Question: I am fetching email messages from a Domino server using a REST service. The response is JSON and contains a number of MIME sections.

My current approach is to find the 'text/html' section and parse it looking for 'img' tags with 'src="cid:...'. I then search the other MIME sections for the 'cid' and insert the image data. The result is then passed to the browser.
I'm wondering if there is a cleverer way to do this. Is it possible to package the MIME sections in such a way that the browser will do the 'cid:' replacements?
Someone flagged this question as too broad. Would you like to say a bit more? I think the question is quite specific. I want to know if the standard browsers have the capability to look up 'cid' references if the MIME parts are appropriately packed into the HTML. This would save me the job of trying to parse HTML myself - a job most browsers are pretty good at!
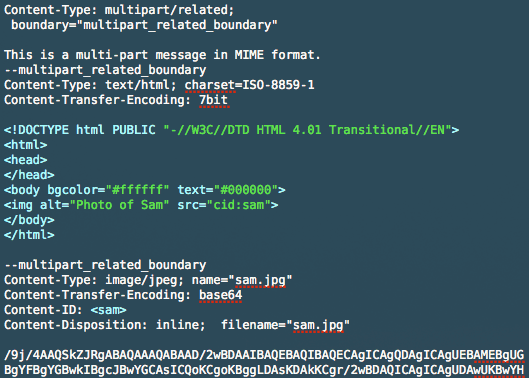
Answer: > Is it possible to package the MIME sections in such a way that the browser will do the cid: replacements?
No. You have to do it on the server.
You could replace them with 'data:' URIs if you want to keep everything in a single response.